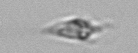
Label: Oxytoxum